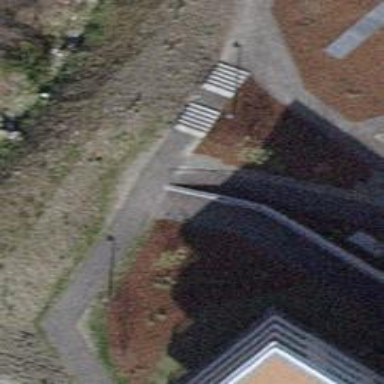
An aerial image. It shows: Set of steps on the road.